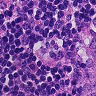
Metastatic tissue present: yes